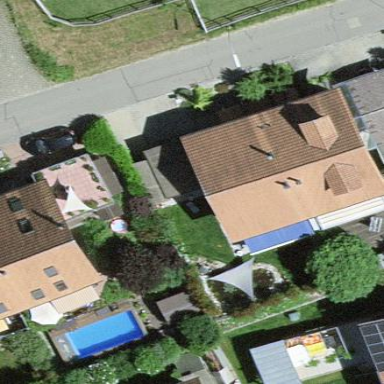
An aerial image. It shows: Residential building.